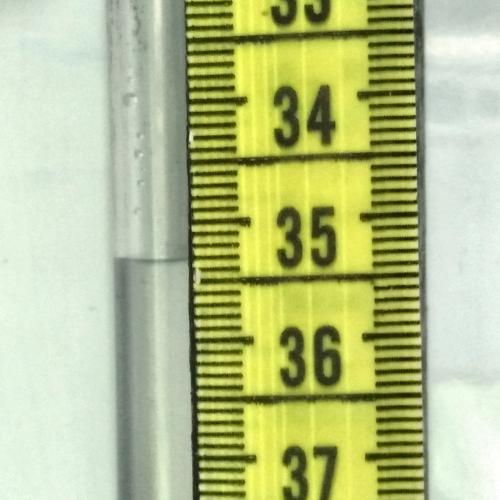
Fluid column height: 35.3 cm